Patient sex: F
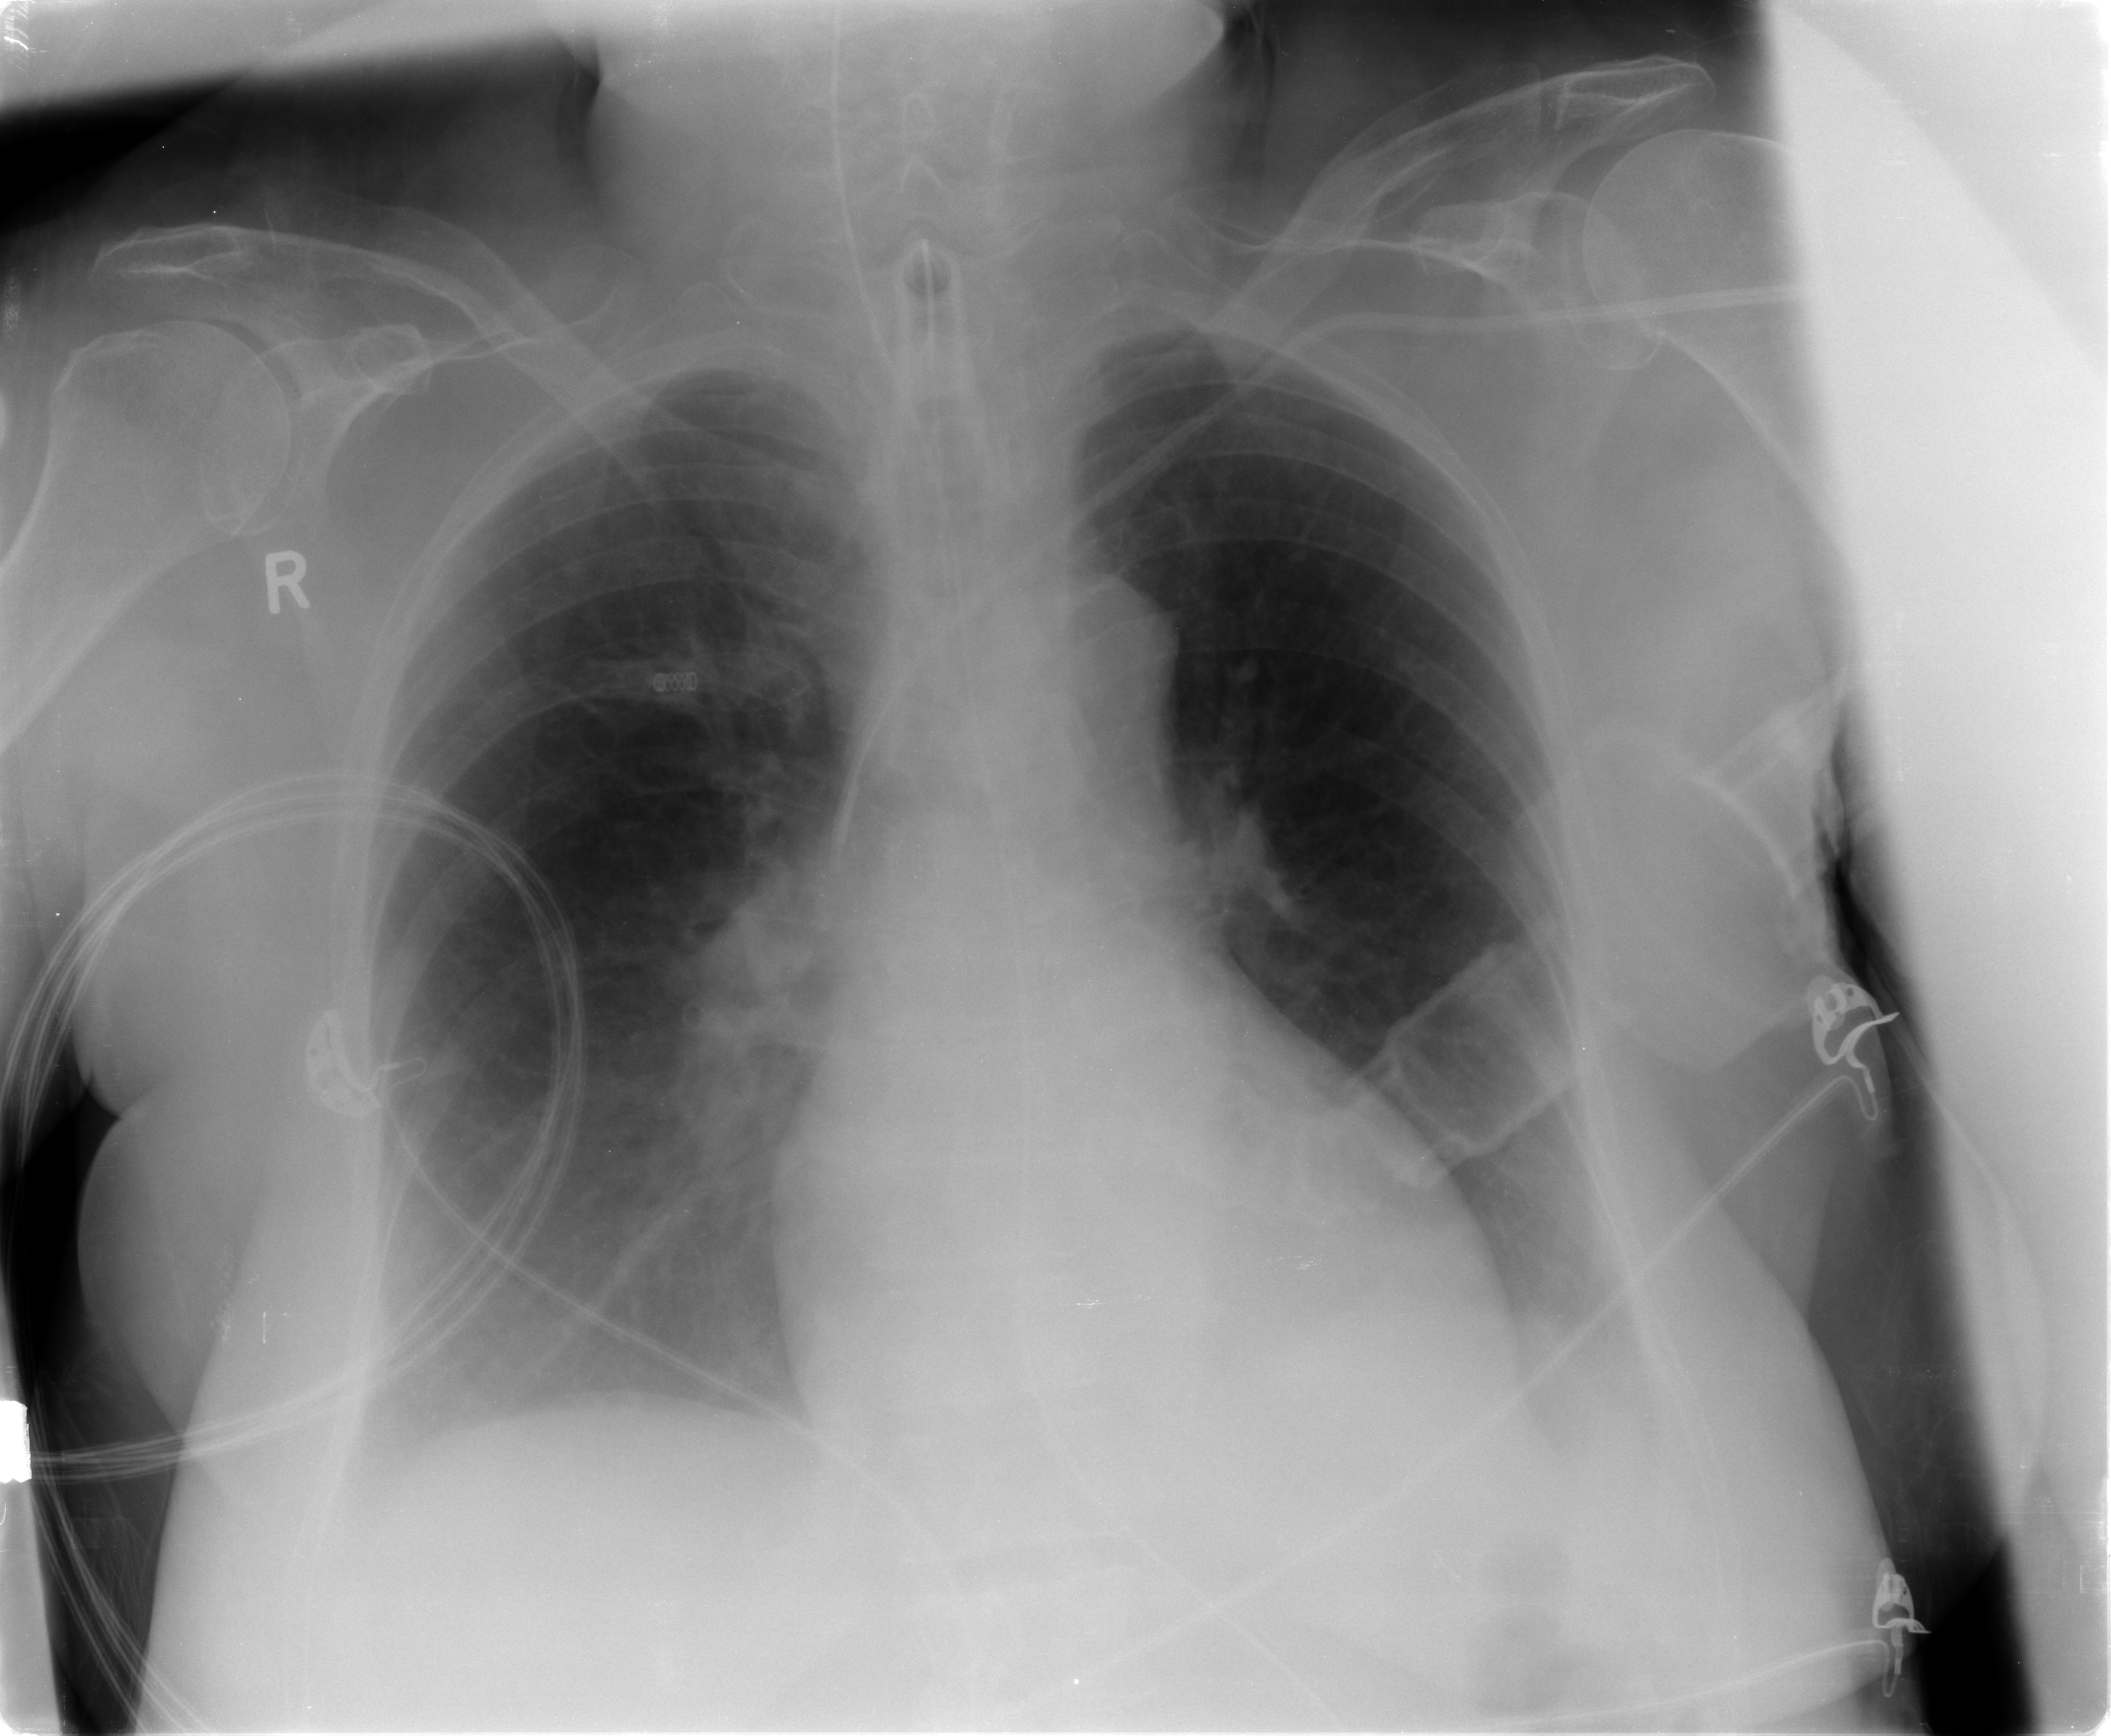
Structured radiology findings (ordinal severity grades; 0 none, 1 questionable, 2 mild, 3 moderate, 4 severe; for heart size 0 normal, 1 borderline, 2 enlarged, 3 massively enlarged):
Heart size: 0
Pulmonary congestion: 0
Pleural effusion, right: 2
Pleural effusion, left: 2
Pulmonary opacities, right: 0
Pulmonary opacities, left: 0
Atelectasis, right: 2
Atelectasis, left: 2